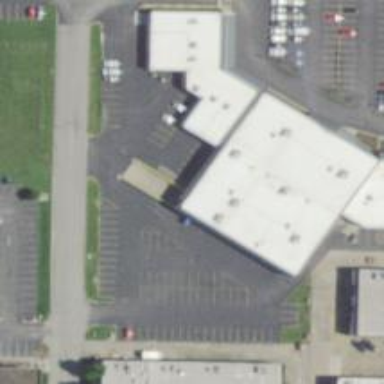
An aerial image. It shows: Retail building.